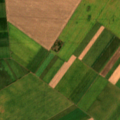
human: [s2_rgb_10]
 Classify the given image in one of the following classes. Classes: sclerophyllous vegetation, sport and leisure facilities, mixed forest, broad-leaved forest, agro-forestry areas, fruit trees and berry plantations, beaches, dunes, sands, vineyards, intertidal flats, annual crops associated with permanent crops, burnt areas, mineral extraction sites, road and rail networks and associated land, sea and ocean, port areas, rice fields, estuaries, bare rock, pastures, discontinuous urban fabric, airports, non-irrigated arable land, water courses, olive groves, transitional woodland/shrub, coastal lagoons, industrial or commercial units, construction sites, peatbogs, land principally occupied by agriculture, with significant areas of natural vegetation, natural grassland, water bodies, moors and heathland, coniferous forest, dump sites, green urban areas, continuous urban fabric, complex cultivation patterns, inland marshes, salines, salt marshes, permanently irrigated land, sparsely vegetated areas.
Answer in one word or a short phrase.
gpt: non-irrigated arable land